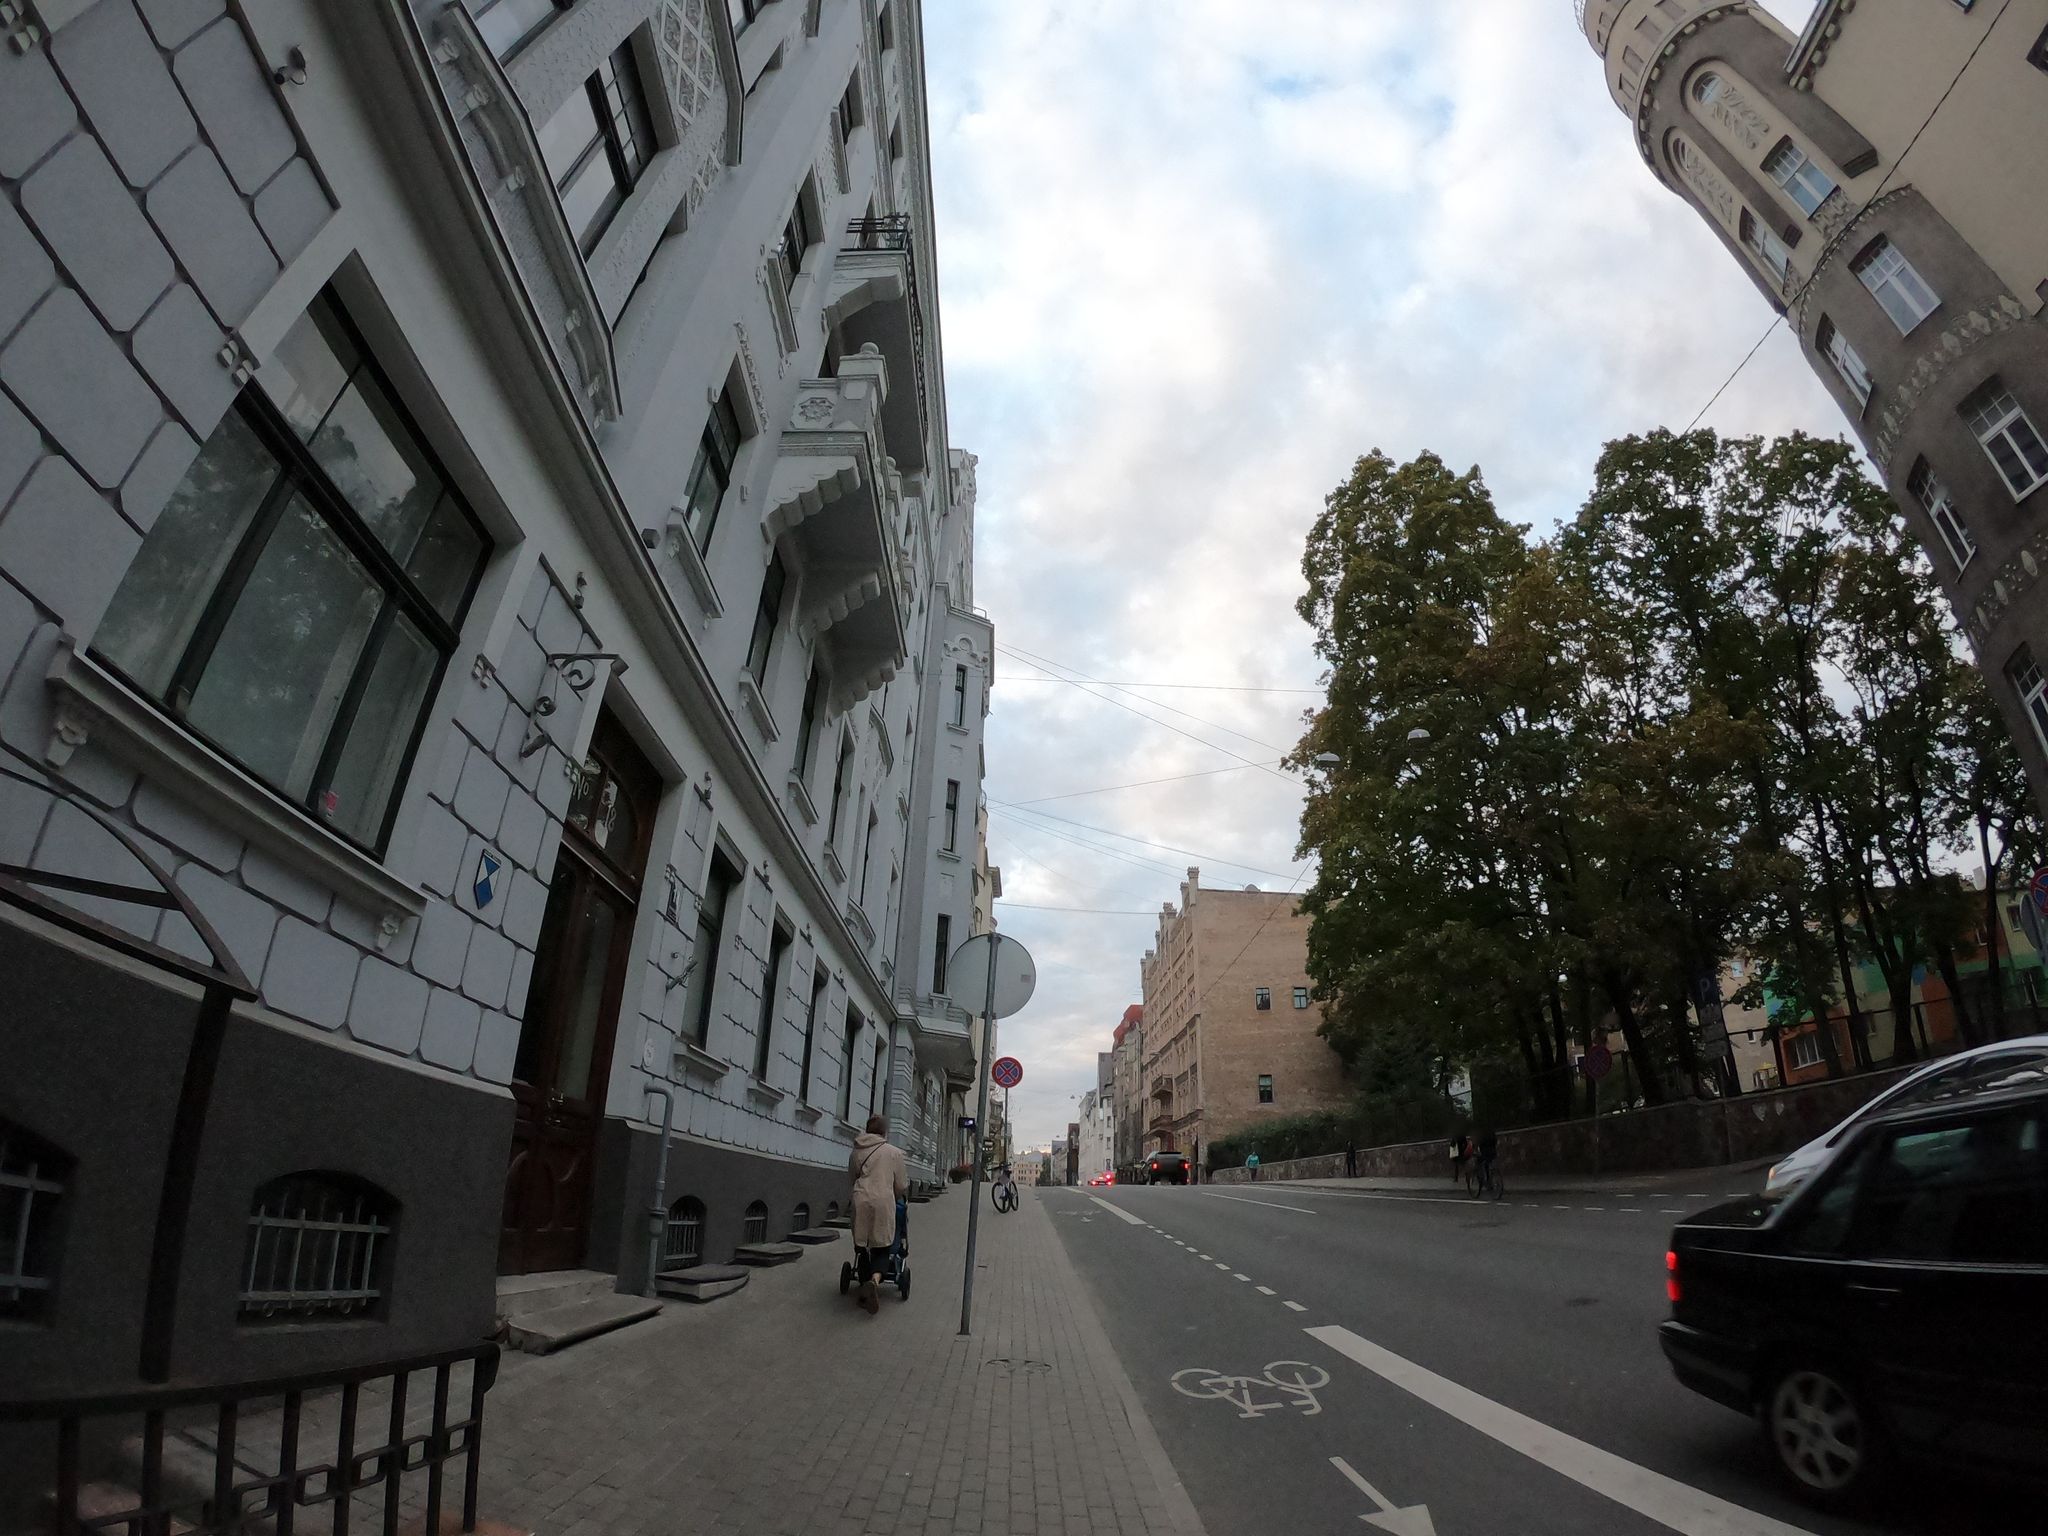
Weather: cloudy
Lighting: day
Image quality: good
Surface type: cycling surface
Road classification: cycleway
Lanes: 2
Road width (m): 1.0
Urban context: urban centre
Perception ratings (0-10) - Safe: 5.56, Lively: 9.61, Beautiful: 7.08, Boring: 2.61, Depressing: 2.3, Wealthy: 8.72